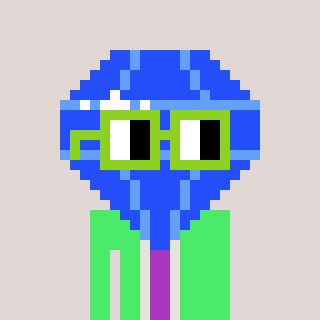
a pixel art character with square light green glasses, a blue diamond-shaped head and a teal-colored body on a warm background